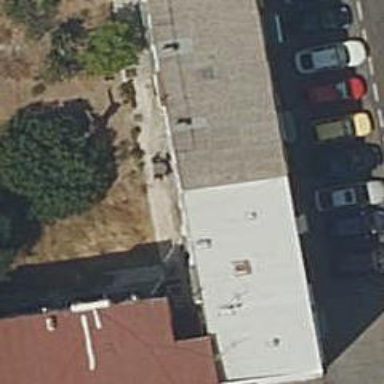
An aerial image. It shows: Image showing building with apartments.